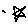
Label: star